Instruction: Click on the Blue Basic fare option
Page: flights
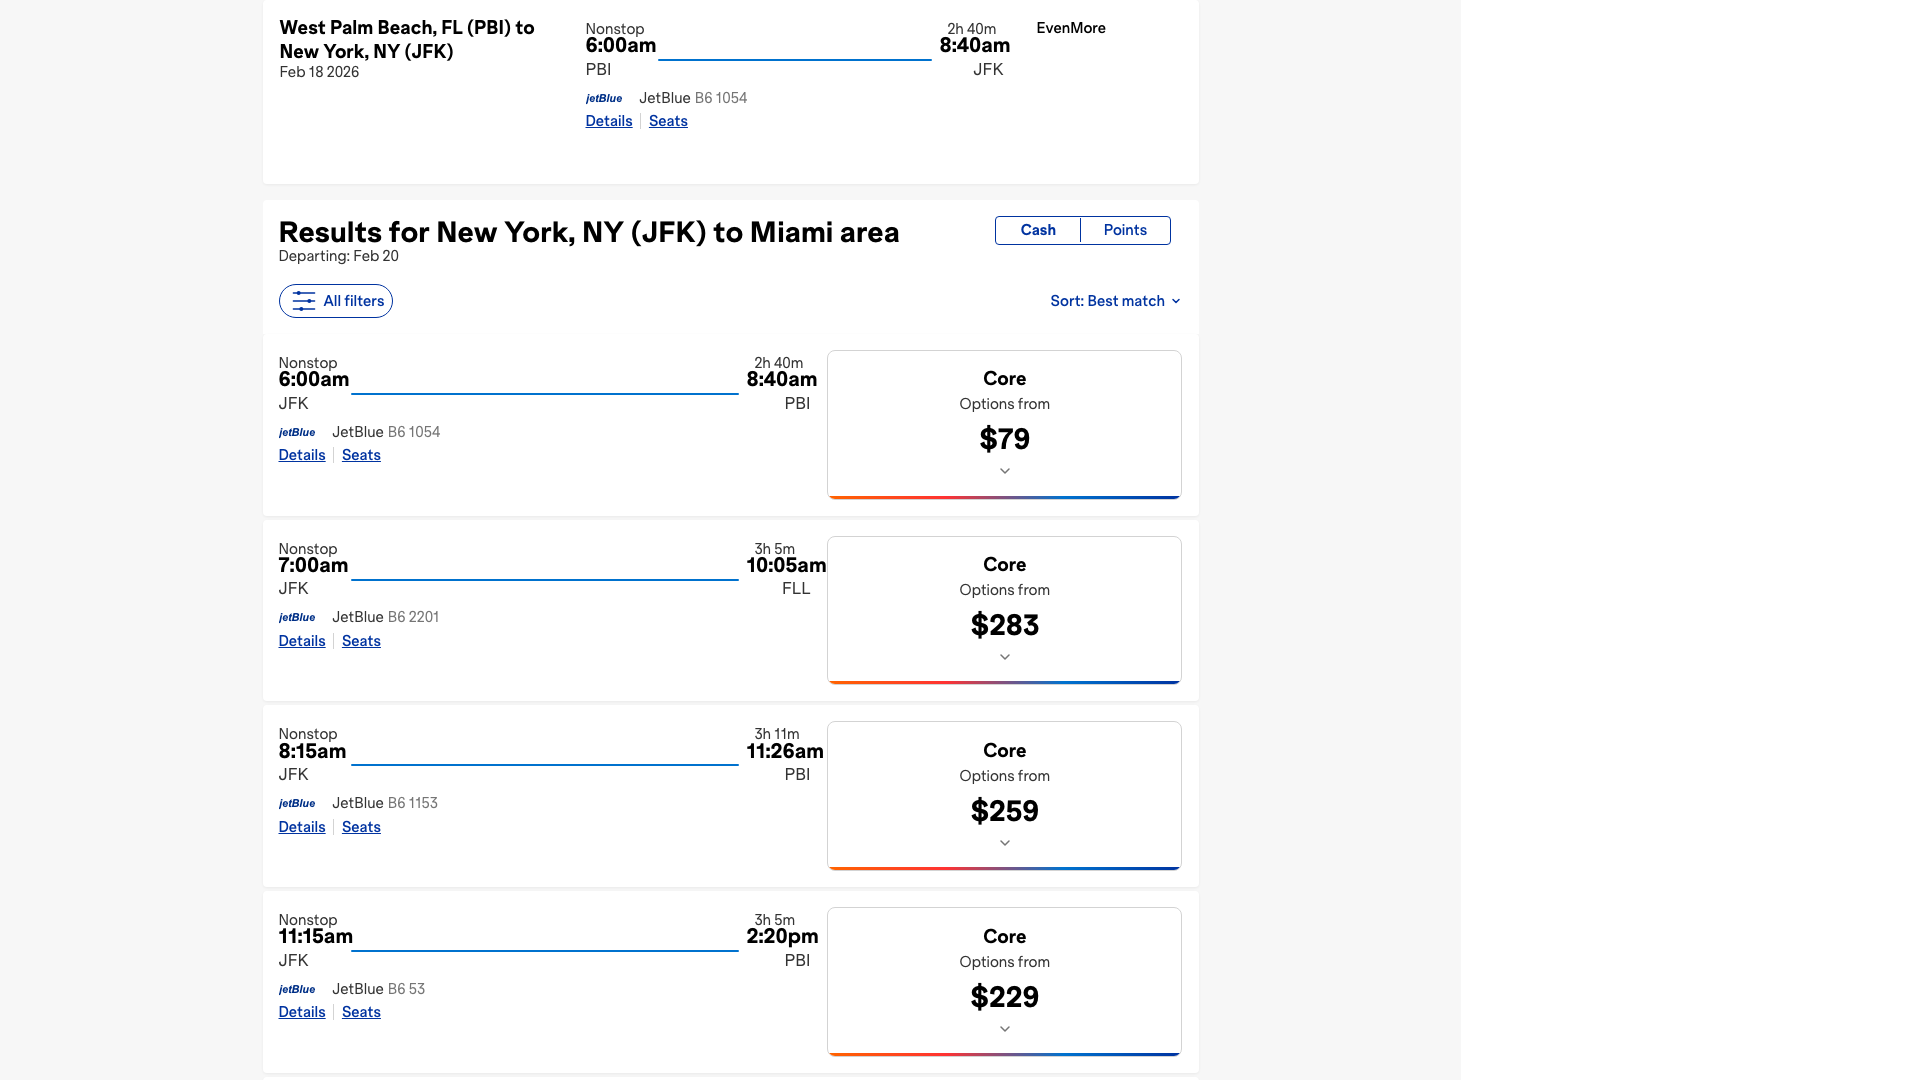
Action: click